Chest X-ray. View position: AP
Patient age: 66
Patient sex: M
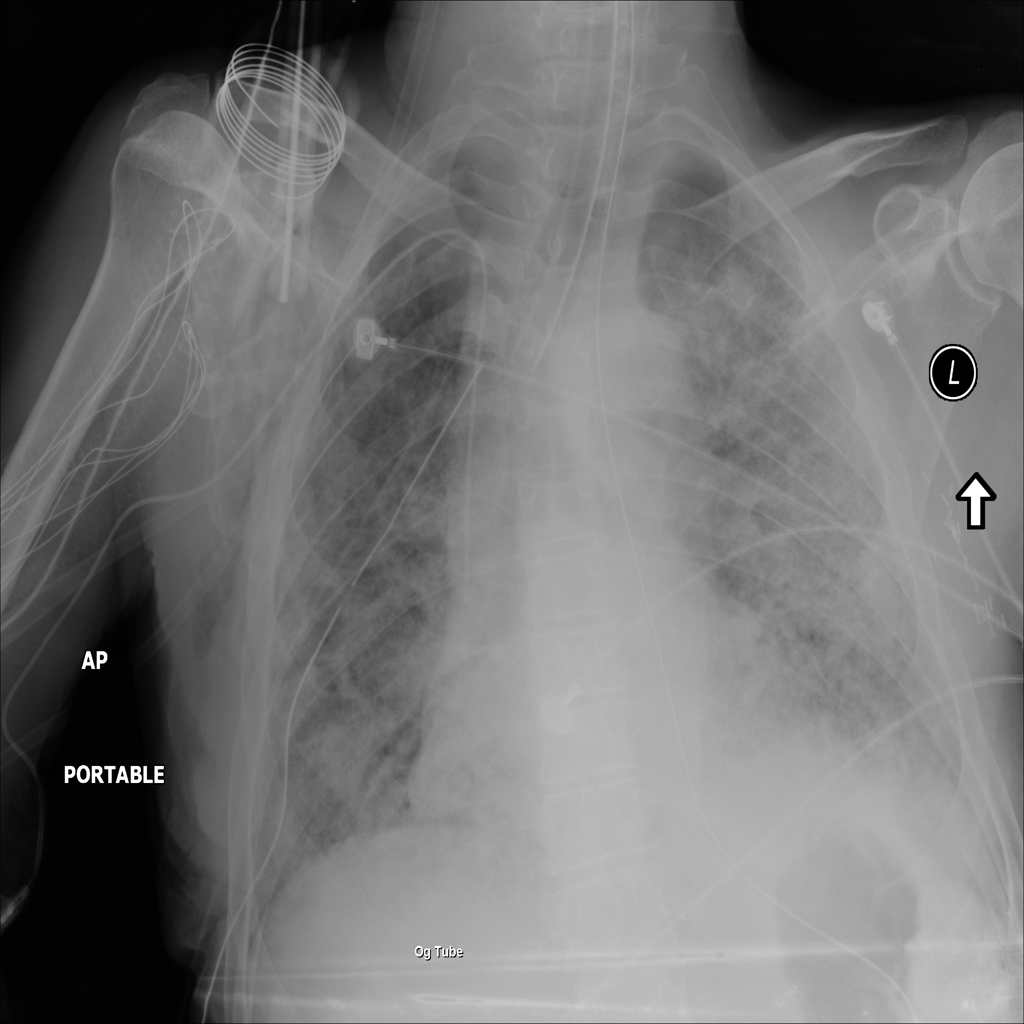
Finding: Pneumothorax